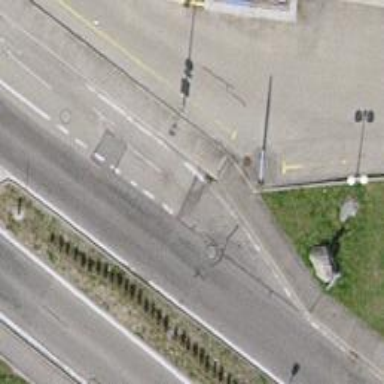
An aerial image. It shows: Bus stop with platform for public transport.